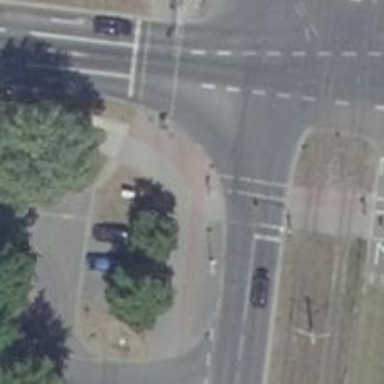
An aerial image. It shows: Traffic signal crossing.